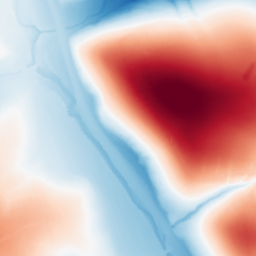
Category: trend_removal
Decomposition family: polynomial_high
Decomposition parameters: degree: 6
Upsampling method: cubic_catmull_rom
Upsampling parameters: scale: 4
Upsampling scale: 4